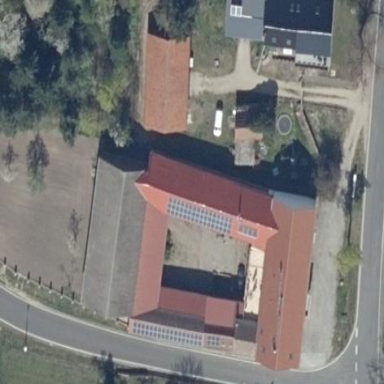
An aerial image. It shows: Building with gabled roof. The roof is red and oriented along the building.